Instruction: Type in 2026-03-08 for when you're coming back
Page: home
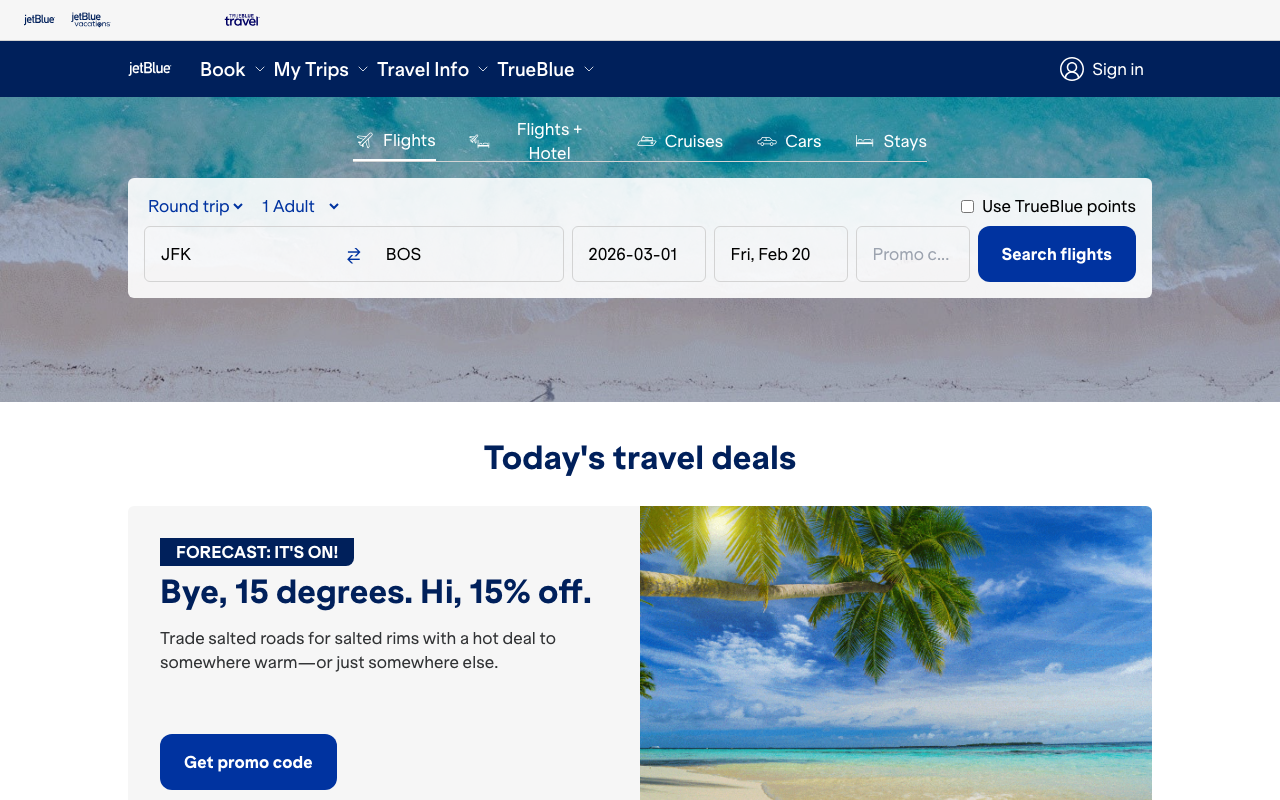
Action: type